Question: Count the number of objects in the diagram.
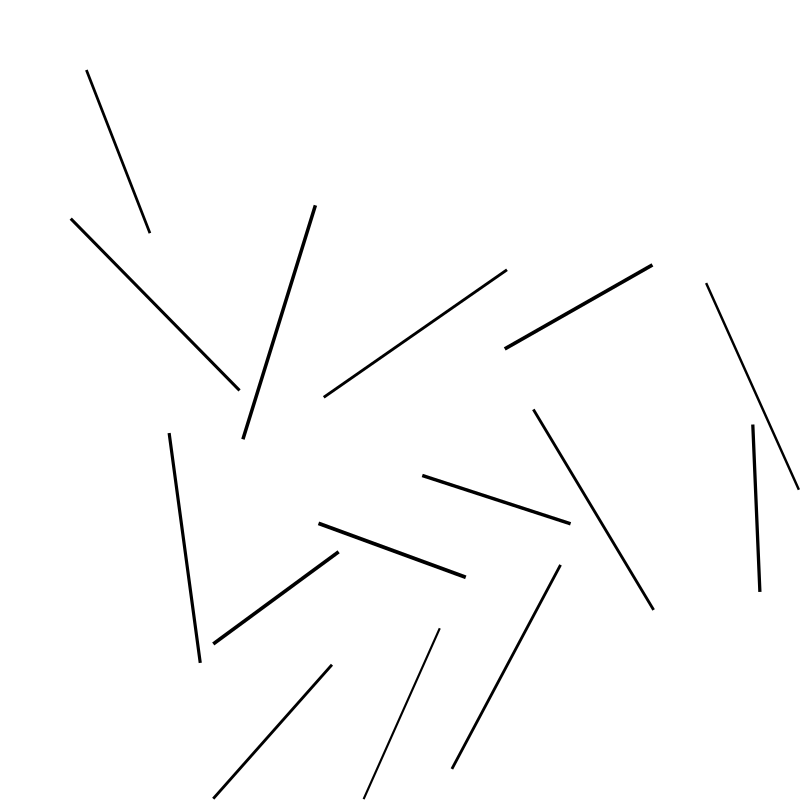
Answer: 15